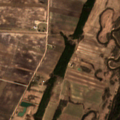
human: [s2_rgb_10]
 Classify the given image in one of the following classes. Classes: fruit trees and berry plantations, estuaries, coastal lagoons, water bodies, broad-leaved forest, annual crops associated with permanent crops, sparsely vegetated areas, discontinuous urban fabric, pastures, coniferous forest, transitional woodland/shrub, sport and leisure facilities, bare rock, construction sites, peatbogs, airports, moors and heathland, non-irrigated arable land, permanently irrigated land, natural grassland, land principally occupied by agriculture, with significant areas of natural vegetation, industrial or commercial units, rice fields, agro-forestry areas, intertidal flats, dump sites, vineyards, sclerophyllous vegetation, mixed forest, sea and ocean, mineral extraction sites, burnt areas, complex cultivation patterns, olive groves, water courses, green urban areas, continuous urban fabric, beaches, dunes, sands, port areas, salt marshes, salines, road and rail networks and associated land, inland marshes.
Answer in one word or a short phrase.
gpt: non-irrigated arable land, pastures, complex cultivation patterns, land principally occupied by agriculture, with significant areas of natural vegetation, coniferous forest